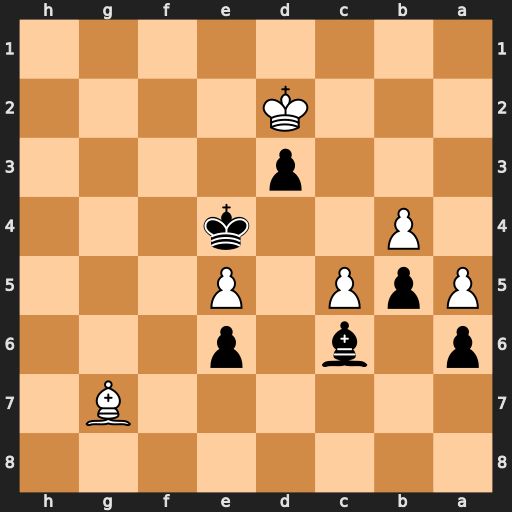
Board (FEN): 8/6B1/p1b1p3/PpP1P3/1P2k3/3p4/3K4/8
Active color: b
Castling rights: -
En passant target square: -
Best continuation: Kd4 Bf6 Kc4